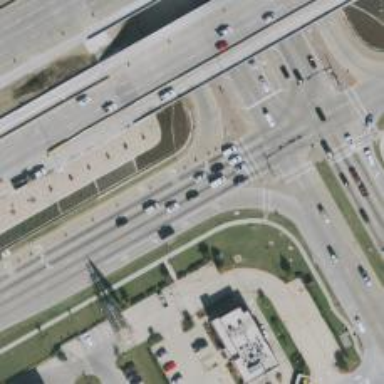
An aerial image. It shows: Secondary road with frontage road.